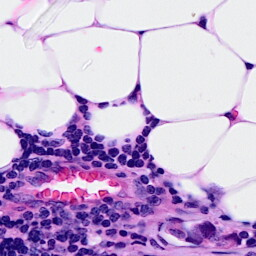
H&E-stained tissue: Breast